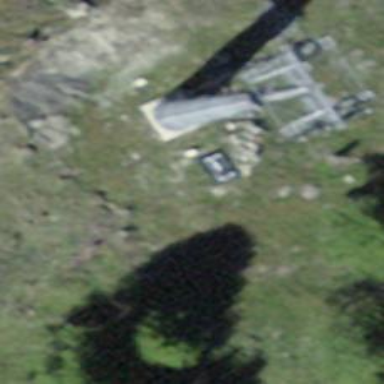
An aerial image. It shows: Pylon for aerialway.